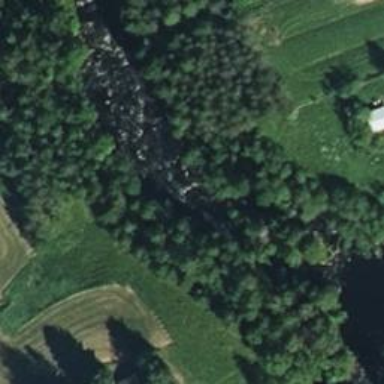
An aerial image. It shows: River with whitewater rapids.